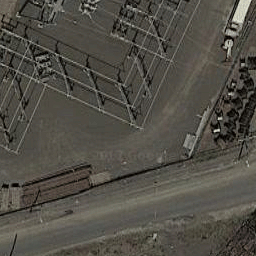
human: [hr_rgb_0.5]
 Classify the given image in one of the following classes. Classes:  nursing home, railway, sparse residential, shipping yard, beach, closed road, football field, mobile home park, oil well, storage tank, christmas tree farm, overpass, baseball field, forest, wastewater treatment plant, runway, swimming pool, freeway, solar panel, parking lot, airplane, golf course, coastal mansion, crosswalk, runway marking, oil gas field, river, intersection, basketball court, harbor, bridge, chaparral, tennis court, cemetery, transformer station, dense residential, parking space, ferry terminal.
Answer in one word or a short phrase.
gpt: transformer station